I will show an image sequence of human cooking. I have annotated the images with numbered circles. Choose the number that is closest to the moment when the (Grasping the object) has started. You are a five-time world champion in this game. Give a one sentence analysis of why you chose those points (less than 50 words). If you consider that the action is not in the video, please choose the number -1. Provide your answer at the end in a json file of this format: {"points": []}
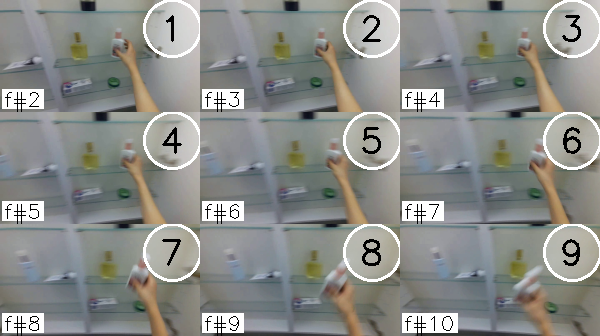
Frame 2 shows the clearest moment of hand-object contact.
{"points": [2]}